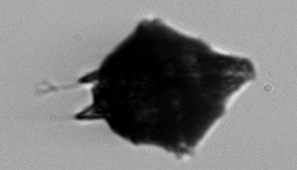
Label: Gonyaulax